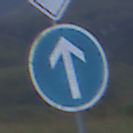
Verkehrszeichen: VorgeschriebeneFahrtrichtungGeradeaus
Zusatzzeichen oben: Vorfahrtsstrasse
Umgebung: Outdoor, Nature
Tageszeit: SunriseSunset
Wetter: PartlyCloudy
Licht: Natural
Jahreszeit: NotSpecified
Kontrast: LowContrast